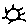
Label: sun